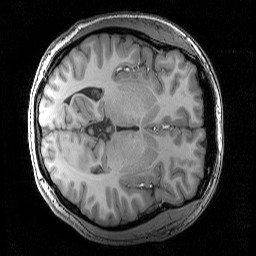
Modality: T1w
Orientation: axial
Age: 27
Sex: female
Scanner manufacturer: siemens
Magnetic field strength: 3 T
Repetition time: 2.3 s
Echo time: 0.00344 s